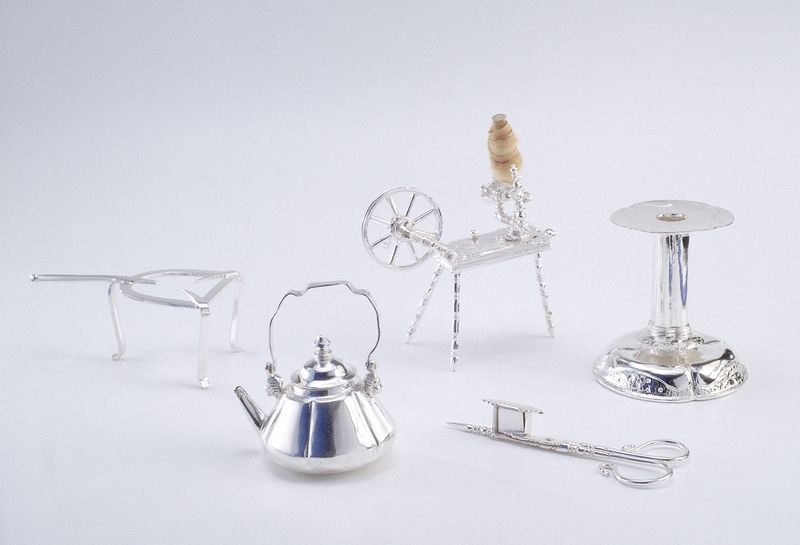
Titel: Spinnewiel van zilver
Standort: Amsterdam
Institution: Rijksmuseum
Schlagwörter: rouet, miniature, bougeoir, ciseaux, jouet, réchaud, argenterie, bouilloire, réchud, récharud